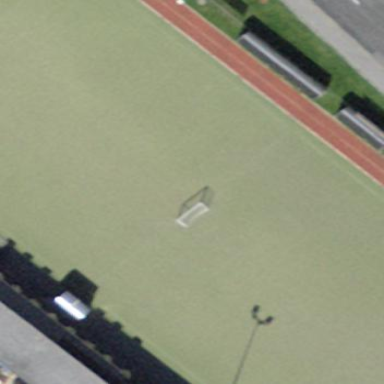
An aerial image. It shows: Multi-sport pitch with artificial turf for leisure activities.